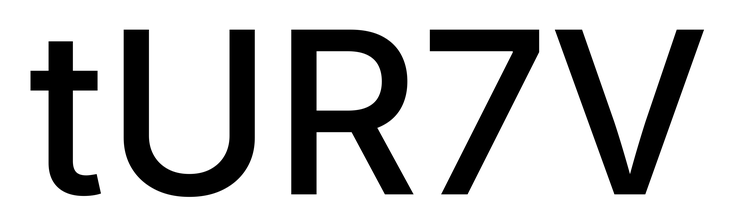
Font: Inter_Medium